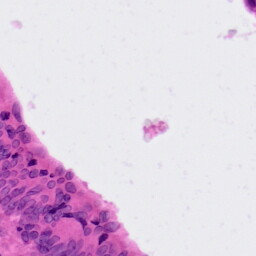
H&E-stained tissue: Colon